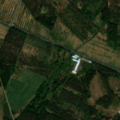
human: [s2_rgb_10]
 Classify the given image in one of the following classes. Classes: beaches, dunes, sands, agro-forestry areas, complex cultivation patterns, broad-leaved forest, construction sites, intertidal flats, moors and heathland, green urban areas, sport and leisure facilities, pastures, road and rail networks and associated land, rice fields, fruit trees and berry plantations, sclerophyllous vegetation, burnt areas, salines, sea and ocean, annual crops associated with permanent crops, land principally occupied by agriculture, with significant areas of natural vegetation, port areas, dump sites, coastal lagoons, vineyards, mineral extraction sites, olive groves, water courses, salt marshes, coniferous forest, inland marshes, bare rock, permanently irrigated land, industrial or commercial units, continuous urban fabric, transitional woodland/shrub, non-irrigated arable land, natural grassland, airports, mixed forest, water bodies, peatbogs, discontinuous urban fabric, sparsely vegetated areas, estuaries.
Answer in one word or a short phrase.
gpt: land principally occupied by agriculture, with significant areas of natural vegetation, mixed forest, transitional woodland/shrub